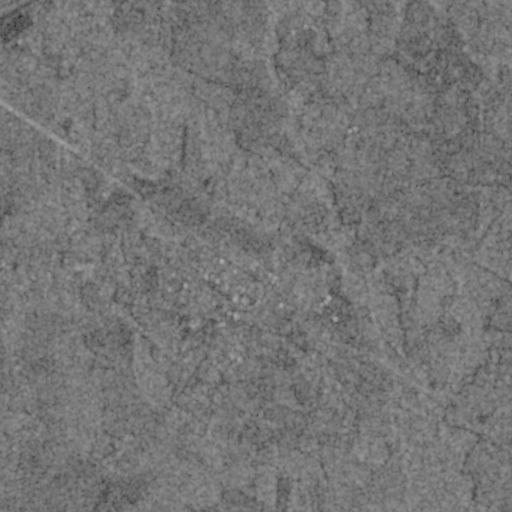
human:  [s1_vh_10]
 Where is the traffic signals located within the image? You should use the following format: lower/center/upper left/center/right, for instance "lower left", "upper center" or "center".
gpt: The traffic signals is located in the center of the image.
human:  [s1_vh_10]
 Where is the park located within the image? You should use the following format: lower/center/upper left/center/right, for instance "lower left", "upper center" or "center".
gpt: There is no park in the image.

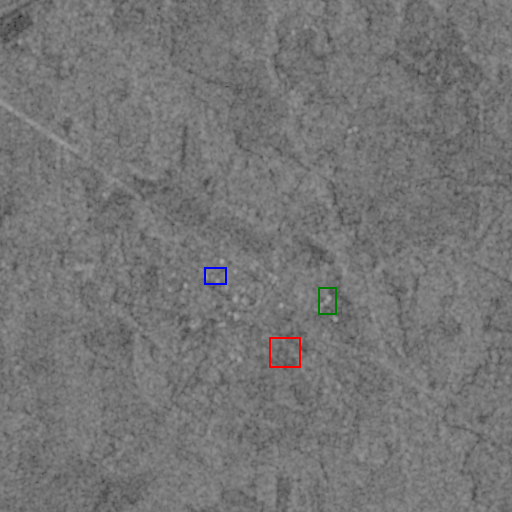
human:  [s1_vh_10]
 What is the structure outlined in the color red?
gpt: The structure outlined in red is a park.
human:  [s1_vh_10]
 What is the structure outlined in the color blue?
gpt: The structure outlined in blue is a building.
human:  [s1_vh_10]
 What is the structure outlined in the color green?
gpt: The structure outlined in green is a building.
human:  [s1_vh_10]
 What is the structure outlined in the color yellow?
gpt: There is no yellow outline.